Question: I have this xml, i took it in xml 'a GPathResult object' how can I get 'Microsoft(R) Windows(R) Server 2003 Enterprise x64 Edition' based on checking with the 'field' value as 'OS Name' using groovy xml slurping
'''
<client productname="abp">
<machine>
<env>
<variable name='ALLUSERSPROFILE' value='C:\Documents and Settings\All Users' />
<variable name='APPDATA' value='C:\Documents and Settings\Administrator\Application Data' />
<variable name='OS' value='Windows_NT' />
<variable name='COMPUTERNAME' value='AbhishekPC' />
</env>
<osinfo>
<osinfo field='OS Name' information='Microsoft(R) Windows(R) Server 2003 Enterprise x64 Edition' />
<osinfo field='OS Version' information='5.2.3790 Service Pack 2 Build 3790' />
<osinfo field='OS Manufacturer' information='Microsoft Corporation' />
<osinfo field='OS Configuration' information='Standalone Server' />
<osinfo field='OS Build Type' information='Multiprocessor Free' />
</osinfo>
</machine>
</client>
'''
Here is the parsing code
'''
def file = new File(filepath)
def gpathResult = new XmlSlurper().parse(file)
summary.productname=gpathResult.@product.text()
log.info gpathResult.system.osinfo.osinfo.@field.text()
System.out.println("HI 1"+gpathResult.machine.environment.variable.@name.text());
System.out.println("HI 2"+gpathResult.machine.osinfo.osinfo.@field.text());
if(gpathResult.machine.environment.variable.@name.text().equals("OS"))
{
summary.osname=gpathResult.machine.environment.variable.@value.text()
}
if(gpathResult.machine.environment.variable.@name.text().equals("COMPUTERNAME"))
{
summary.hostname=gpathResult.machine.environment.variable.@value.text()
}
'''
Here 'HI 1' prints all the environments name attribut values but 'HI 2' only prints 'HI 2'
here is the snapshot

here is what solved after i traversed
'''
def vals1=gpathResult.machine.env.variable.findAll{it.@name=='COMPUTERNAME'}.@value.text()
println vals1
csmSummary.hostname=vals1
def vals2=gpathResult.machine.env.variable.findAll{it.@name=='OS'}.@value.text()
println vals2
csmSummary.osname=vals2
'''
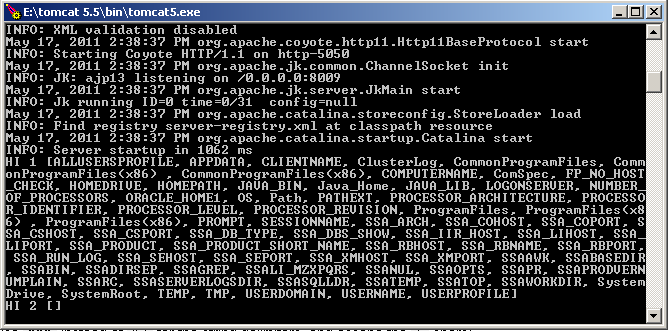
Answer: Strange... if I do this (with Groovy 1.8)
'''
def gpathResult = new XmlSlurper().parseText( $/<client productname="abp">
<machine>
<env>
<variable name='ALLUSERSPROFILE' value='C:\Documents and Settings\All Users' />
<variable name='APPDATA' value='C:\Documents and Settings\Administrator\Application Data' />
<variable name='OS' value='Windows_NT' />
<variable name='COMPUTERNAME' value='AbhishekPC' />
</env>
<osinfo>
<osinfo field='OS Name' information='Microsoft(R) Windows(R) Server 2003 Enterprise x64 Edition' />
<osinfo field='OS Version' information='5.2.3790 Service Pack 2 Build 3790' />
<osinfo field='OS Manufacturer' information='Microsoft Corporation' />
<osinfo field='OS Configuration' information='Standalone Server' />
<osinfo field='OS Build Type' information='Multiprocessor Free' />
</osinfo>
</machine>
</client>/$ )
println "HI 1 ${gpathResult.machine.env.variable.@name*.text()}"
println "HI 2 ${gpathResult.machine.osinfo.osinfo.@field*.text()}"
'''
it prints out:
'''
HI 1 [ALLUSERSPROFILE, APPDATA, OS, COMPUTERNAME]
HI 2 [OS Name, OS Version, OS Manufacturer, OS Configuration, OS Build Type]
'''
Can you try that code (assuming you are using 1.8, the latest version of Groovy -- if not, you will need to use '"""' instead of '$/' for the string delimiters, and escape the '\' chars)
[edit] It's probably just because you are using 'gpathResult.machine.environment.variable' instead of 'gpathResult.machine.env.variable'
to traverse the env nodes, you'd do something like:
'''
gpathResult.machine.env.variable.each { node ->
println "${node.@name.text()} contains ${node.@value.text()}"
}
'''